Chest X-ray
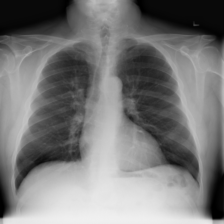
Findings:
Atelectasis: negative
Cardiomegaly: negative
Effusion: negative
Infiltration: positive
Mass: negative
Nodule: negative
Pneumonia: negative
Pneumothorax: negative
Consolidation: negative
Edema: negative
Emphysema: negative
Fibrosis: negative
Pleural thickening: negative
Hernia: negative